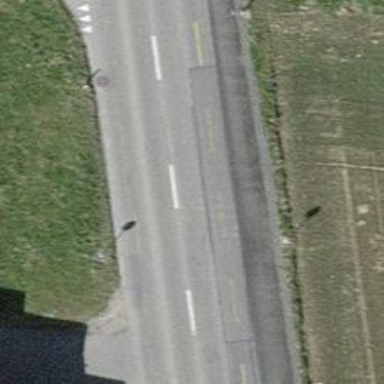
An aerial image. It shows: Secondary road with asphalt surface and designated cycle lane.